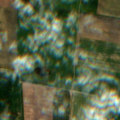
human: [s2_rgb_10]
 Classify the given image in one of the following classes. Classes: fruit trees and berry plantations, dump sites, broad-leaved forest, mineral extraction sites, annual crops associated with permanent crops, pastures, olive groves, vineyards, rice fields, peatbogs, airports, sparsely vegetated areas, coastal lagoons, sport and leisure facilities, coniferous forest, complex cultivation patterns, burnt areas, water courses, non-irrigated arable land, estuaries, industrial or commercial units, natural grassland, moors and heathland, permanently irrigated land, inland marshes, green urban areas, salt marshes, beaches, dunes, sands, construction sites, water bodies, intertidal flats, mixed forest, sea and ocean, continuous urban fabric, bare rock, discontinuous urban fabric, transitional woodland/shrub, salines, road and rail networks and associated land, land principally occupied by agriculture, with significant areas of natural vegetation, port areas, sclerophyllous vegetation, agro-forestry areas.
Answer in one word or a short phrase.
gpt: non-irrigated arable land, mixed forest